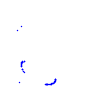
Particle: pion